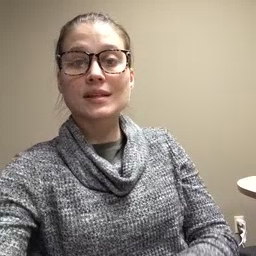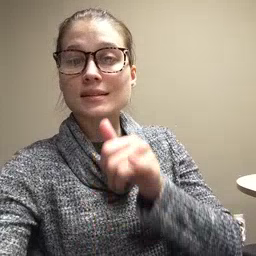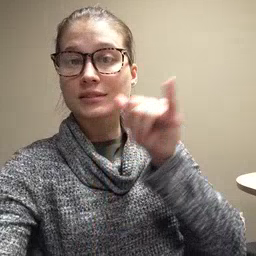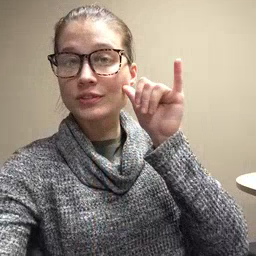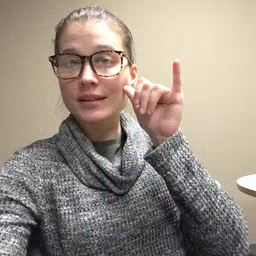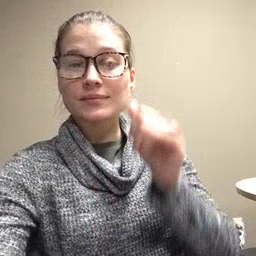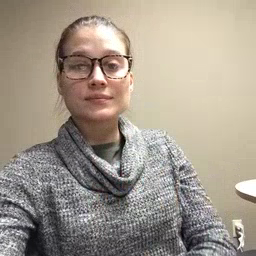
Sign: yesterday